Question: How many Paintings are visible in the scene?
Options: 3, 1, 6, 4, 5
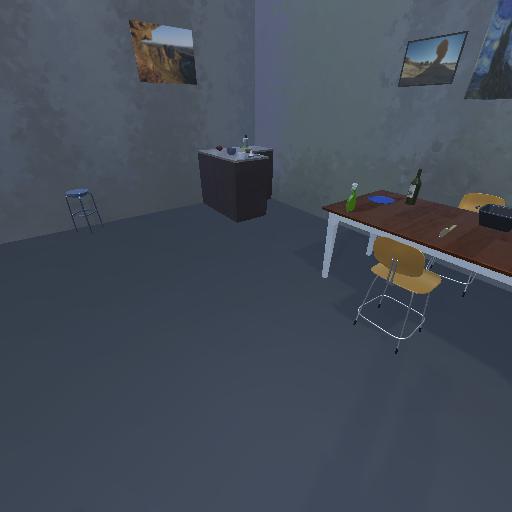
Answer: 3